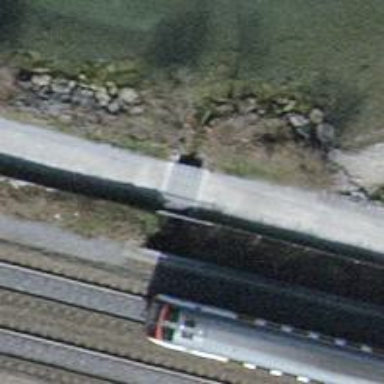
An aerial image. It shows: Boardwalk bridge over path.